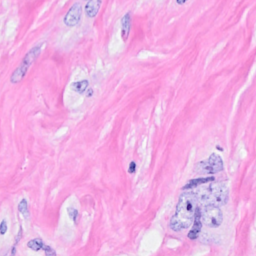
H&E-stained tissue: Breast